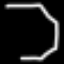
Label: octagon